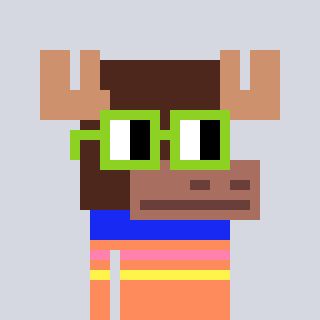
a pixel art character with square light green glasses, a moose-shaped head and a peachy-colored body on a cool background